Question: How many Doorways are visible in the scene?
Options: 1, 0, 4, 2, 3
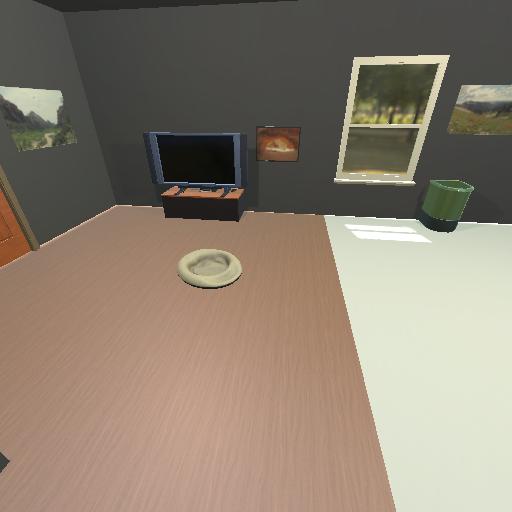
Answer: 1